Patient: sex M, age 45
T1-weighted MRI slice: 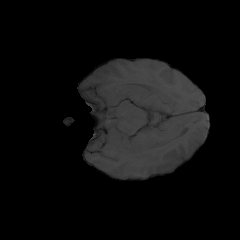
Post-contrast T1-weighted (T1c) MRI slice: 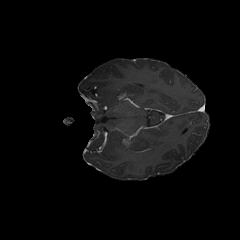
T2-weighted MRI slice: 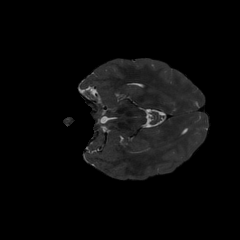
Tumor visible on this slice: no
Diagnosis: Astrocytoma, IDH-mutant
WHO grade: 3